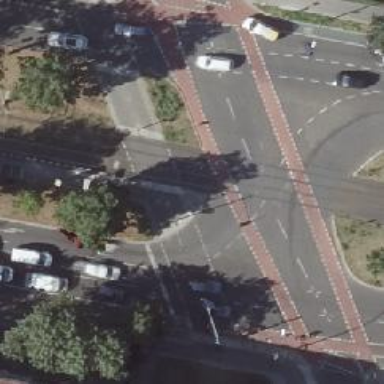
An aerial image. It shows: Tram crossing on the railway.